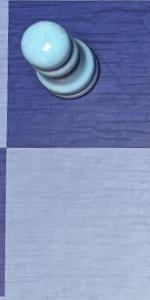
Label: Empty